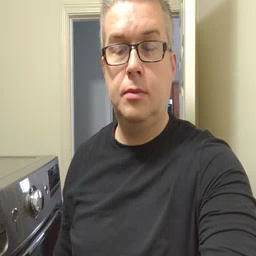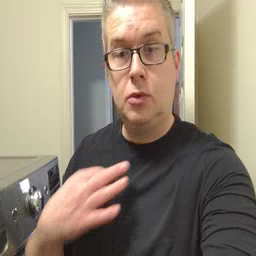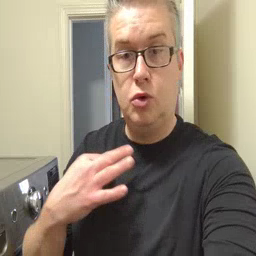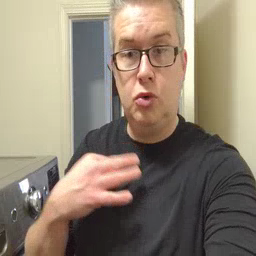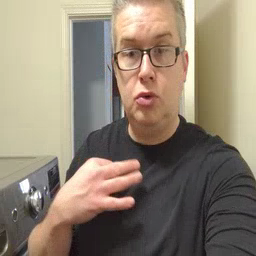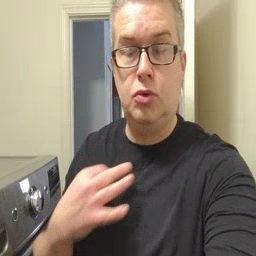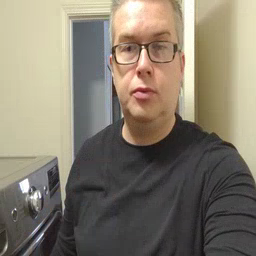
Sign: shirt